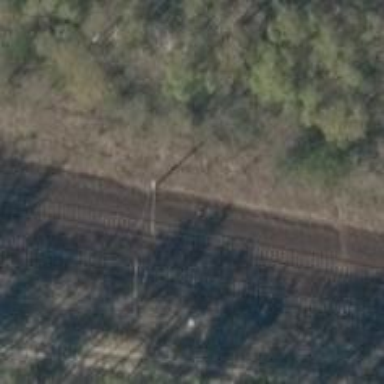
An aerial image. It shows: Milestone along the railway with catenary mast.